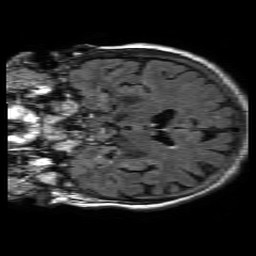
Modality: FLAIR
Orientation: coronal
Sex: female
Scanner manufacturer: philips
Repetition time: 11 s
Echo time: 0.125 s